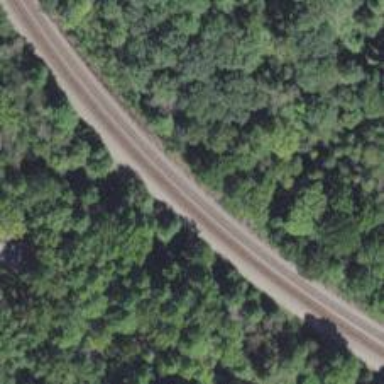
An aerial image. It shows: Railway track.